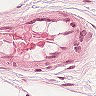
Metastatic tissue present: no